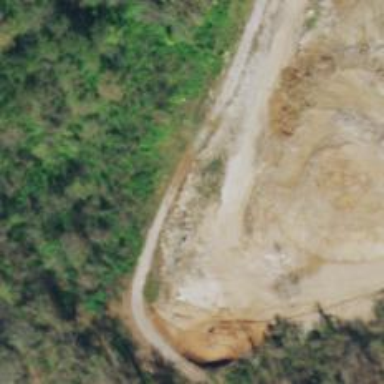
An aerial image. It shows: Quarry area.